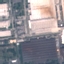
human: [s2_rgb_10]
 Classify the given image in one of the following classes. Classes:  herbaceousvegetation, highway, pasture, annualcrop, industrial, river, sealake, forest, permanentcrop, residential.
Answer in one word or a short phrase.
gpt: Industrial